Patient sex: M
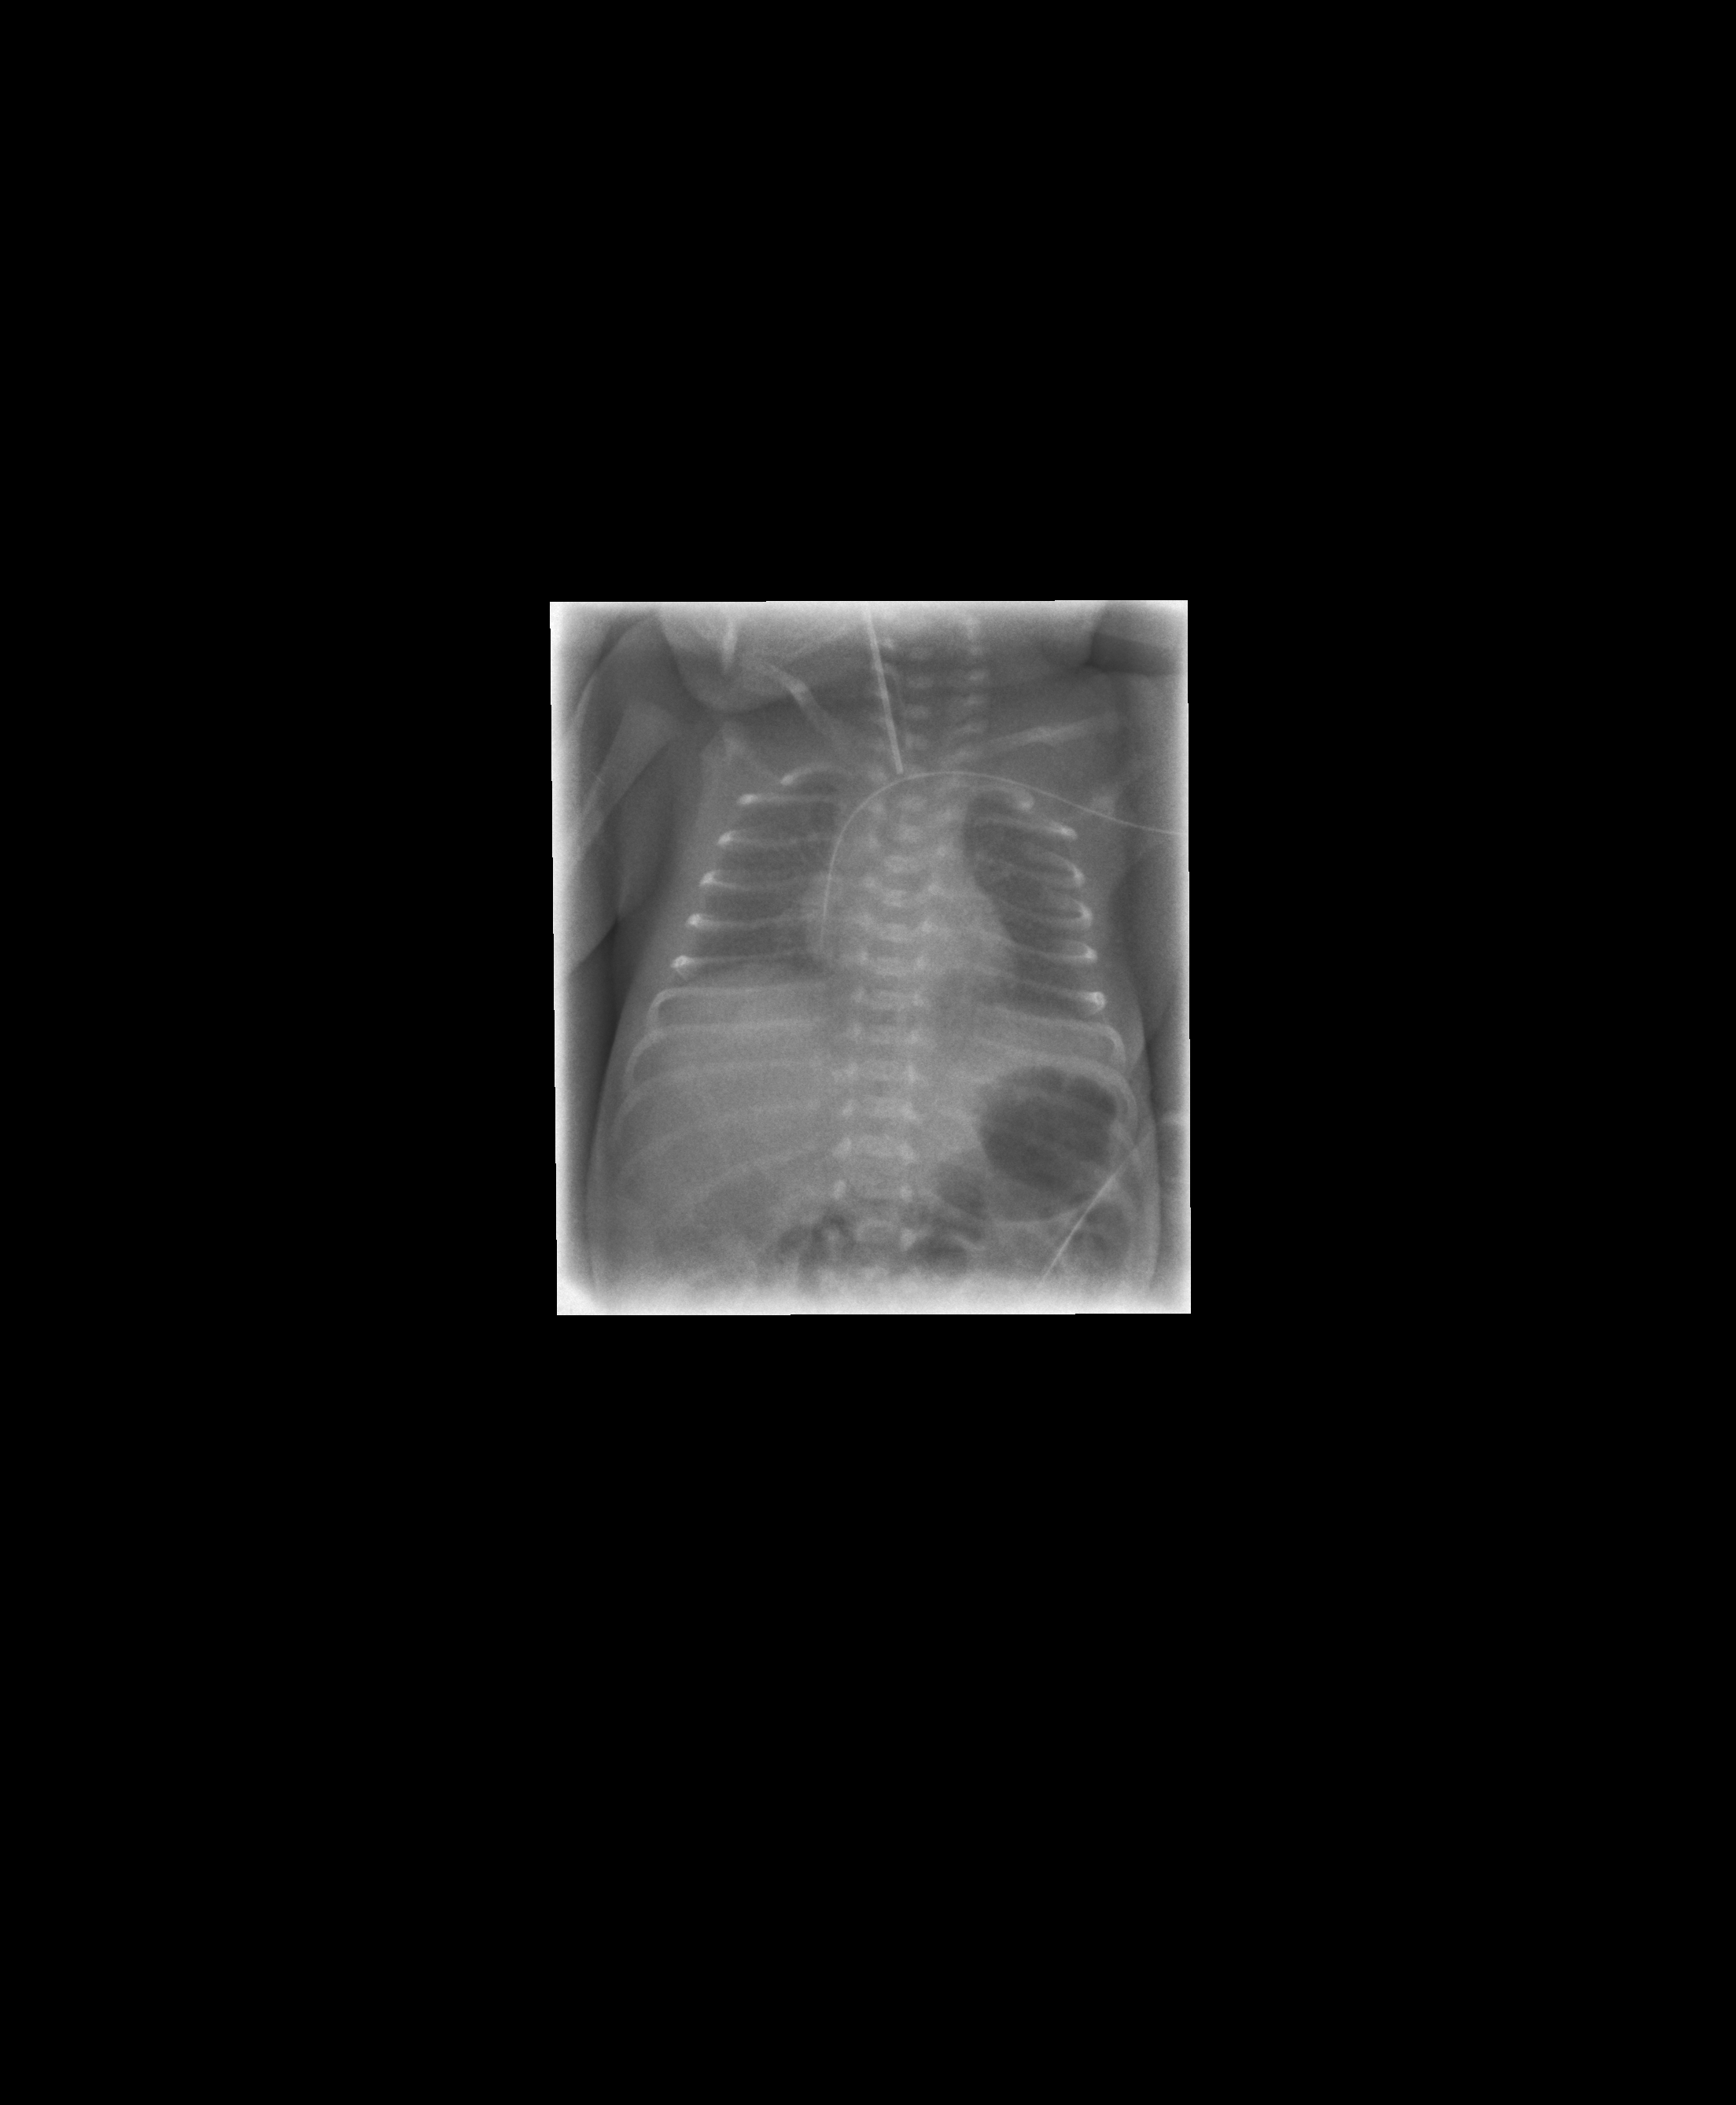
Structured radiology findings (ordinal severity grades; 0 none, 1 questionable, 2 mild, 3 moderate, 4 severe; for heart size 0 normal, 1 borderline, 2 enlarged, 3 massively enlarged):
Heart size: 0
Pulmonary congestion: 0
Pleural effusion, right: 0
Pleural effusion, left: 0
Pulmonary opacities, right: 0
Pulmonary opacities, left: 0
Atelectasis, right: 3
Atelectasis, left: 3